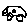
Label: car